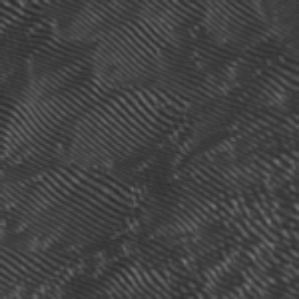
Label: frost